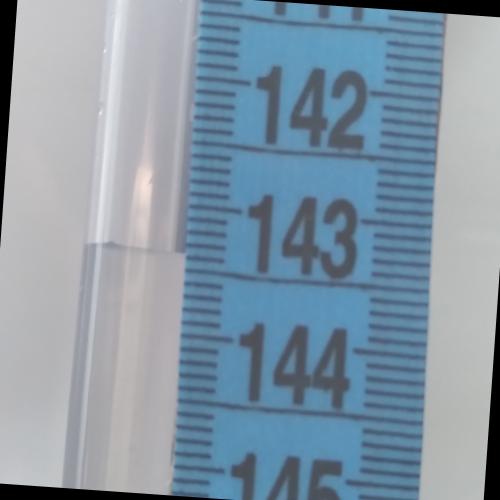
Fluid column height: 143.4 cm